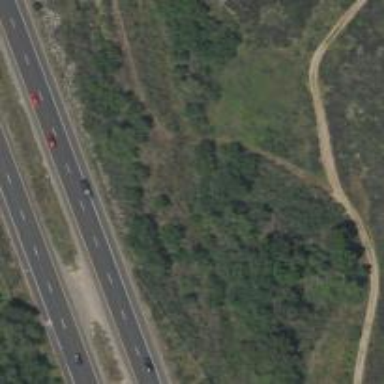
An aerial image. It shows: Track road.